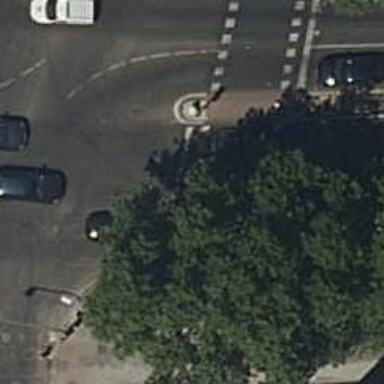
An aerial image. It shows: Road with traffic signals at the crossing.